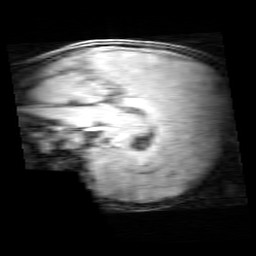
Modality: MP2RAGE
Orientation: sagittal
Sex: female
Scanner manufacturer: siemens
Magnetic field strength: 3 T
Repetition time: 5 s
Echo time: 0.00355 s